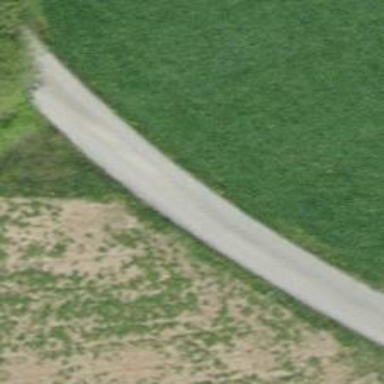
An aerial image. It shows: Track with grade 1 quality.